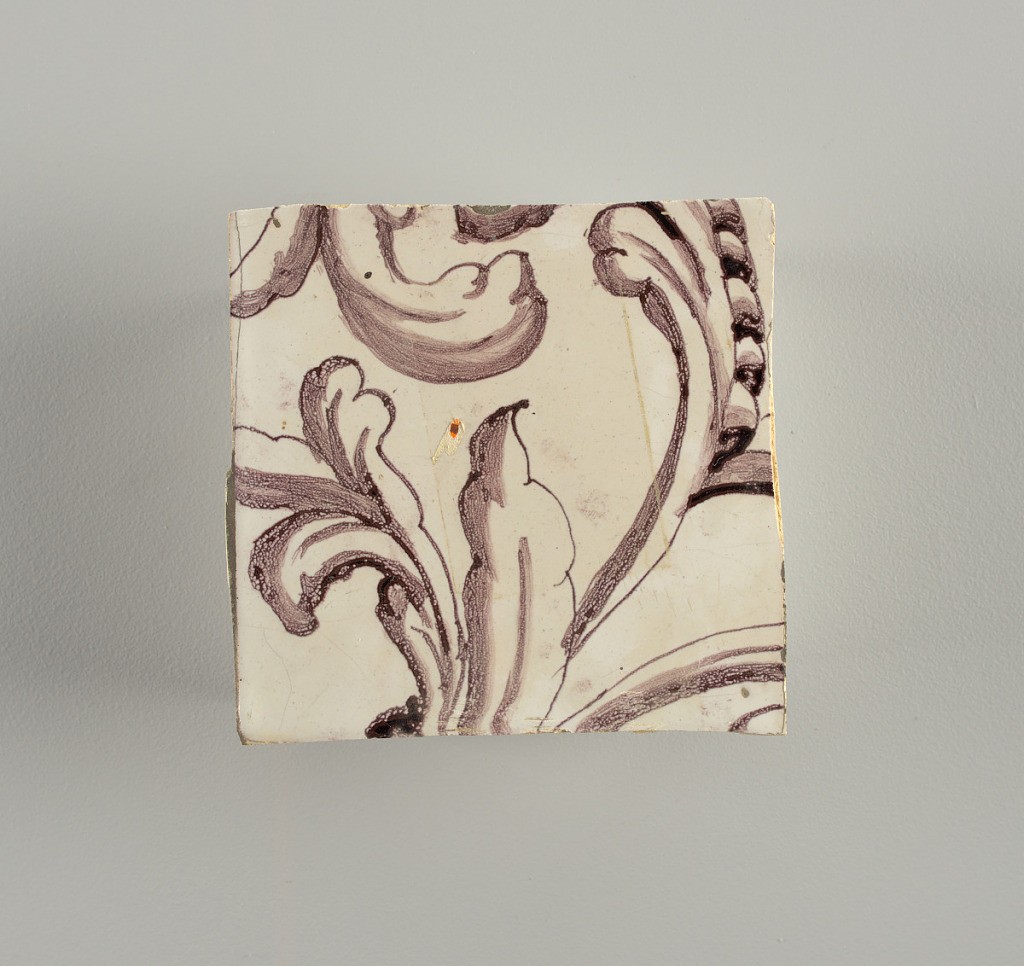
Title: Wall facing
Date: ca. 1725
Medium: Tin-glazed earthenware, underglaze
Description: Horizontal rectangle.  Thirty-seven tiles wide and twenty-one high with opening for door or window nineteen and one-half tiles high and twelve wide.  To left and right of opening, centered canopy above. Left, woman representing Hope, right, a sculputure urn.  Centered above opening, a mascaron.  Arabesque design of foliage.